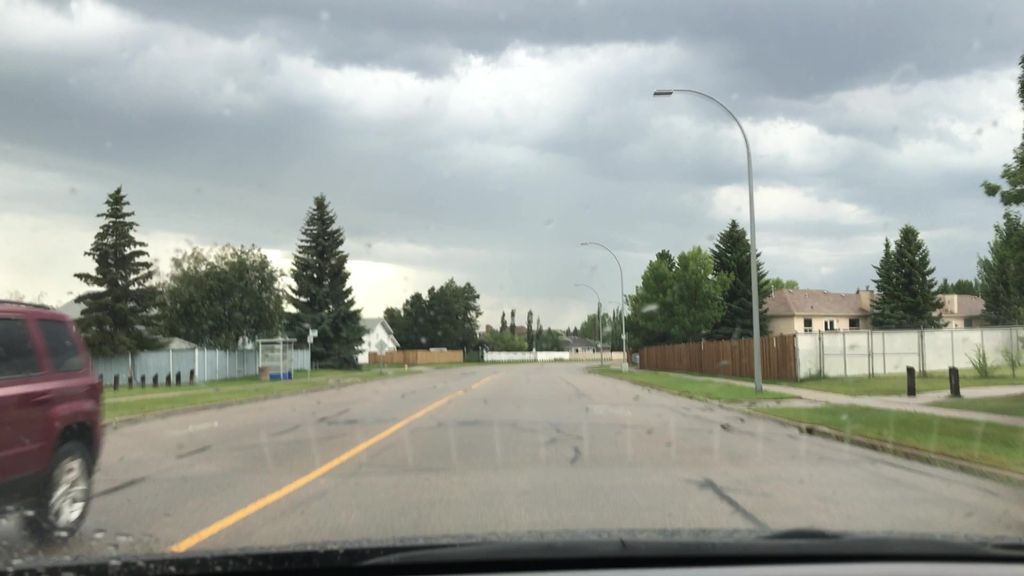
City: edmonton